Aerial crown-view tile of a tropical tree (Barro Colorado Island, Panama), acquired 20240918:
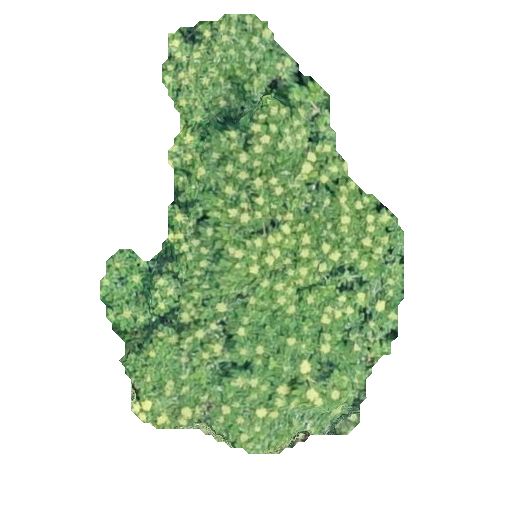
Species: Zanthoxylum ekmanii
GBIF accepted scientific name: Zanthoxylum ekmanii
Crown area: 135.783 m²